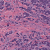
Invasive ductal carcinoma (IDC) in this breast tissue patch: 1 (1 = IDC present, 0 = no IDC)